Question: since Excel's last update, R won't recognize my files as numeric; even the ones I used in the past.
I believe the source of my problem is that my Excel is in french and has changed the default decimal point from "." to "," (but this has never caused a problem in the past 5 years).
---
To distill the source of the problem, I tried using just one column of data (both with . and ,) but R always gives me this error:
> "Error: (list) object cannot be coerced to type 'double'"
Here is a sample of the data (saved as a data.csv file)
'''
23.15
23.35
23.46
20.88
20.77
22.05
21.5
22.65
21.93
22.65
22.47
22.75
22.05
21.95
22.3
19.48
19.44
20.55
20.5
21.65
20.83
21.85
21.77
21.95
23.35
23.55
23.86
21.38
21.29
22.35
22.6
'''
I have used both:
'''
read.csv AND read.csv2 (read.csv2 is the way to go)
'''
Once imported in R, this is what it looks like:

But when I ask
'''
is.numeric(data)
'''
I get
'''
> [1] FALSE
'''
If I try to coerce with:
'''
as.numeric
'''
I get
'''
> Error: (list) object cannot be coerced to type 'double'
'''
I am really at loss here; this seems like such a bad but simple compatibility problem. Thanks for your help.
---
FYI, I've already done this troubleshooting:
- - -
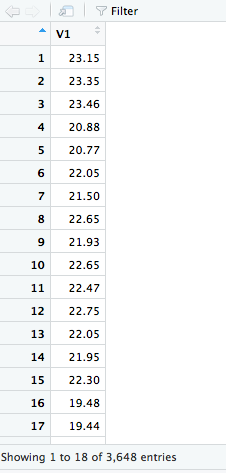
Answer: I resolved the problem. It turns out I was alternating between multiple issues:
1. It is primordial to use read.csv2 with my new Excel update.
2. with my version, decimal points MUST be "," for Excel to recognize as numeric (and R too. R will read "." in my version but not recognize as numeric")
3. In my summarise() function (with dplyr and tidyr packages) I was mistakenly putting " " around the column name I wanted to get the mean from. Ex. summarise(mean=mean("temp")) (PROPER WAY=> summarise(mean=mean(temp))
4. I was not asking properly: as.numeric(data[4]) function. As @MrFlick pointed, the data frame was not numeric, but asking: as.numeric(data[[4]]) singled out the column's data. as.numeric(data[,4]) also works.
5. Finally, the problem was not the latest Excel update, but my new operating system (High Sierra) that was not compatible with my Excel version (2011). I had to update to the 2016 version to have the file revert back to their initial "." format and essentially resolve reading issues with R.
Cheers!